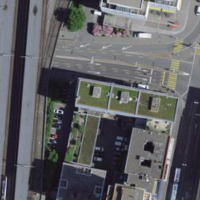
EUNIS habitat code: 54
Species observed at this site:
Milvus milvus
Passer domesticus